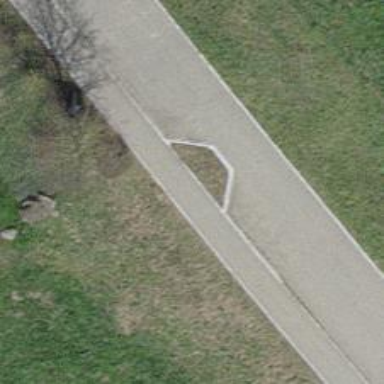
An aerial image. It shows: Traffic calming feature called choker.